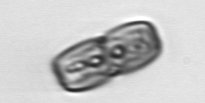
Label: Ephemera